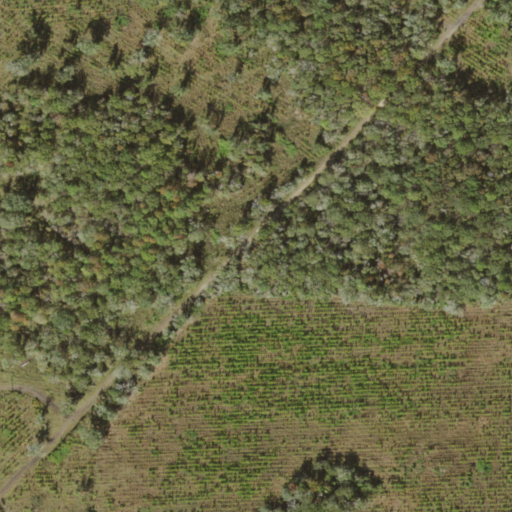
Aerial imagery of island in Florida named Knife Hammock containing woody wetlands, shrub, herbaceous wetlands, and evergreen forest